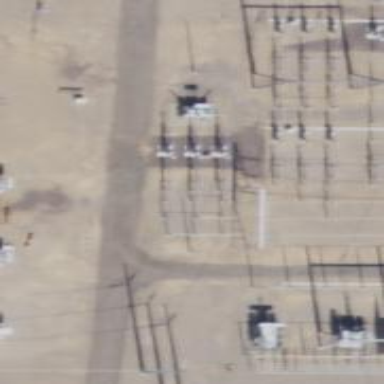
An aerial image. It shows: Switch for power supply.